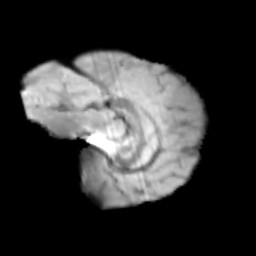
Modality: T2w
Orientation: sagittal
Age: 10
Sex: female
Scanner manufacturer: siemens
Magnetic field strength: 3 T
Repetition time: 3.8 s
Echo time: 0.07 s